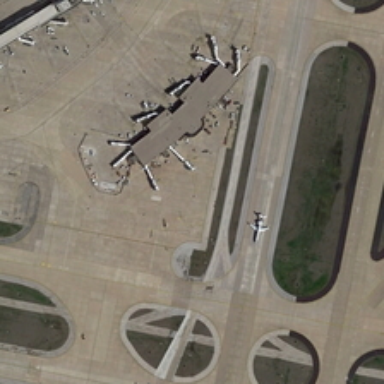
Two planes are parked in an airport with two buildings .